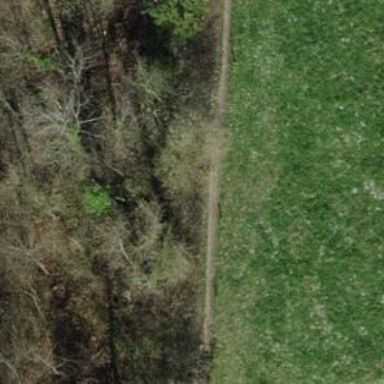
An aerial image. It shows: Ground path.